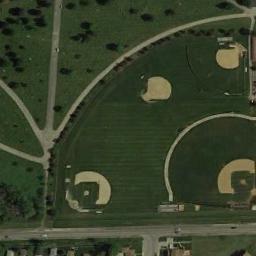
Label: baseball_diamond